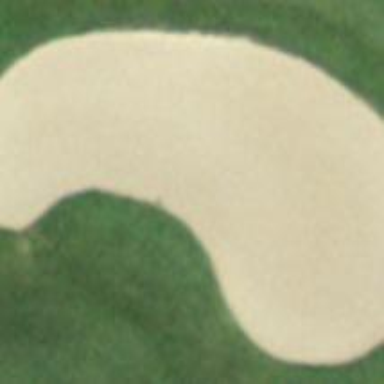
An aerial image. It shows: Golf bunker filled with sandy terrain.